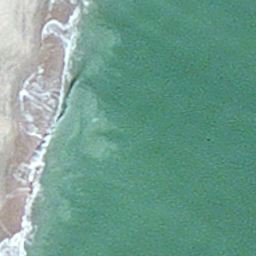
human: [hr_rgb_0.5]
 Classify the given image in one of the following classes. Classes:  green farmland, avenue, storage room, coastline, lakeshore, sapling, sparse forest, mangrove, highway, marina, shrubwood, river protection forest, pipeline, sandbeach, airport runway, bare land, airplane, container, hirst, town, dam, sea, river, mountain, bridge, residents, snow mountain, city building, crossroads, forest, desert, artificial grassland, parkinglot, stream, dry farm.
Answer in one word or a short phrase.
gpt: coastline